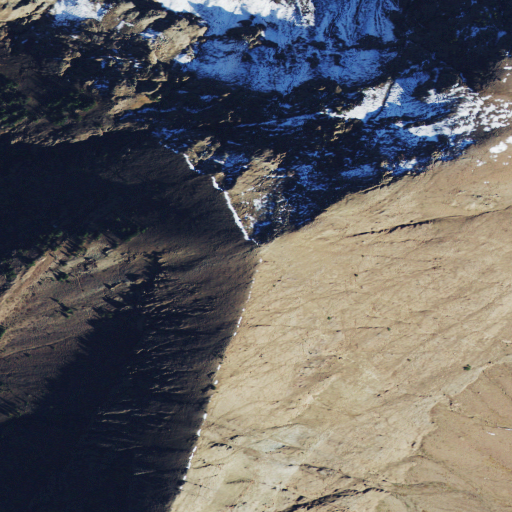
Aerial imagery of mountain in Montana named Sunset Peak containing evergreen forest, shrub, barren land, and grassland